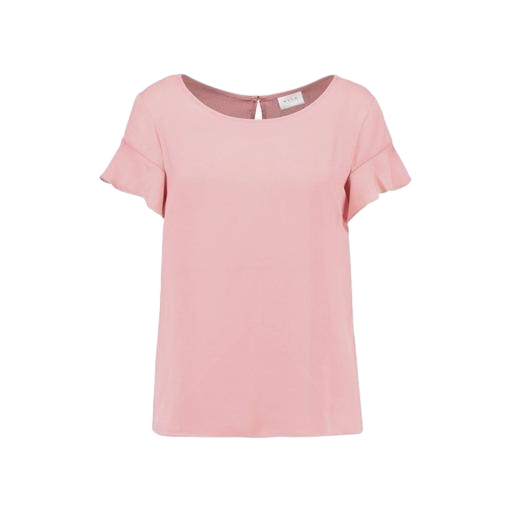
pink ruffled short-sleeve blouse, short-sleeve top only macy, pink flutter-sleeve top, white background